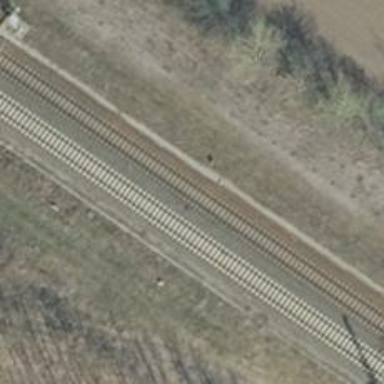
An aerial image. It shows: Railway milestone.